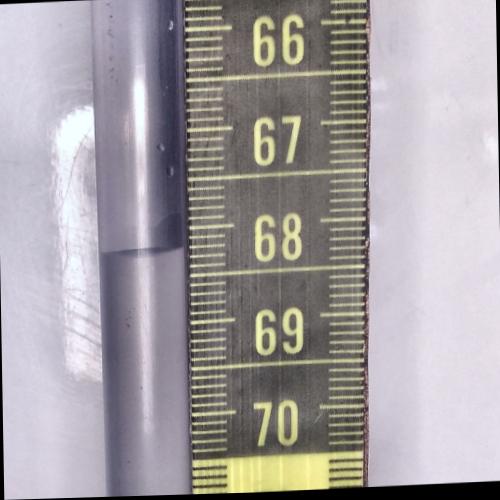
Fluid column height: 68.2 cm